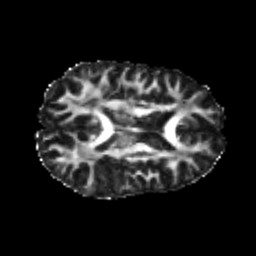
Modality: FA
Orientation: axial
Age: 24
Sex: female
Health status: healthy
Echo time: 0.074 s